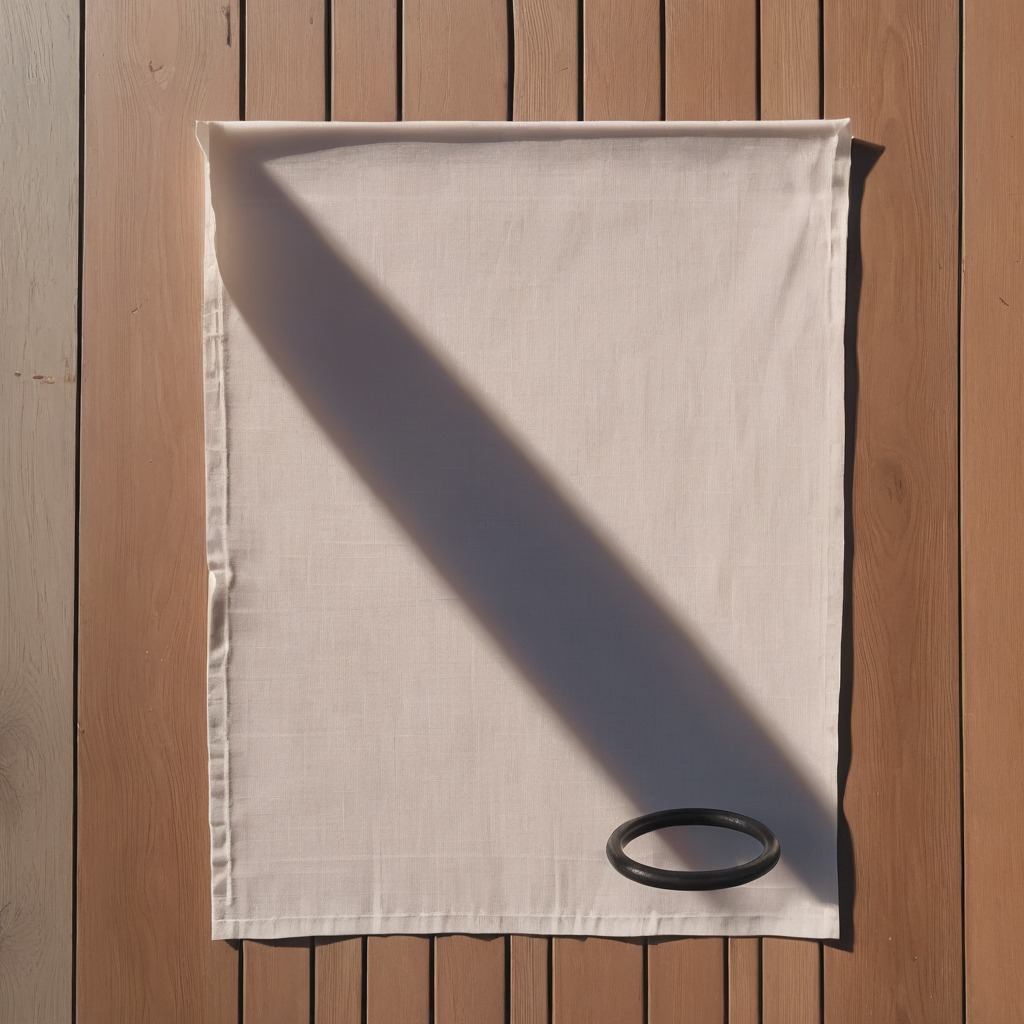
A rubber O-ring lying on a wooden table.